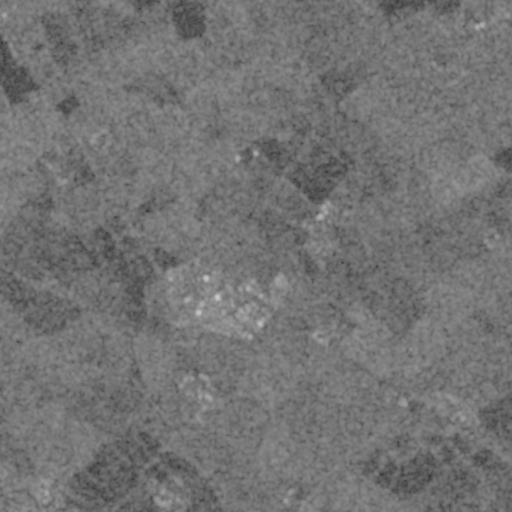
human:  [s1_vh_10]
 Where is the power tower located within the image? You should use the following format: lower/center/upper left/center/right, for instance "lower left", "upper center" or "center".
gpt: The power tower is located in the upper left of the image.
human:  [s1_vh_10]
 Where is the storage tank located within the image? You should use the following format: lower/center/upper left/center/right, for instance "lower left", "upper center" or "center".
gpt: The storage tank is located in the upper right of the image.
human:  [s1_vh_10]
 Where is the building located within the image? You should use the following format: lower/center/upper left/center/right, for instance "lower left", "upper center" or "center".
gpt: There is no building in the image.

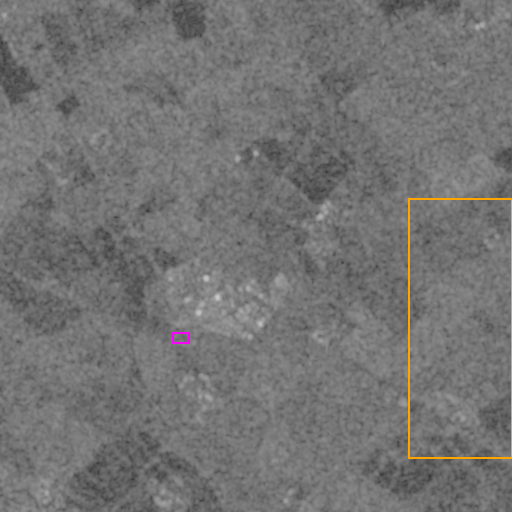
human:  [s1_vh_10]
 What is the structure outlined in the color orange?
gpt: The structure outlined in orange is a crop field.
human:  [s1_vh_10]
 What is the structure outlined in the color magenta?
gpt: The structure outlined in magenta is a park.
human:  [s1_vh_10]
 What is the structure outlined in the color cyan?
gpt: There is no cyan outline.